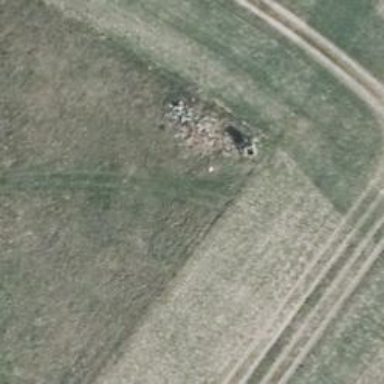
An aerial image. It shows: Hunting stand.